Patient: sex M, age 71
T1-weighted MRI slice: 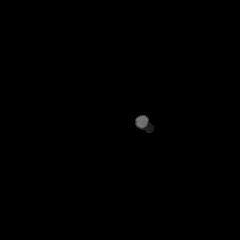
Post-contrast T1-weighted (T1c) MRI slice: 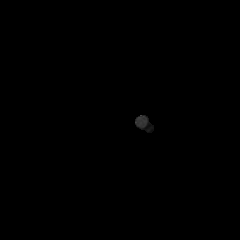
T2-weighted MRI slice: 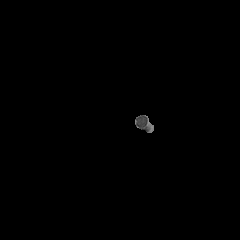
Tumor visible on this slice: no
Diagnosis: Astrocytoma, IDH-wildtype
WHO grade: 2